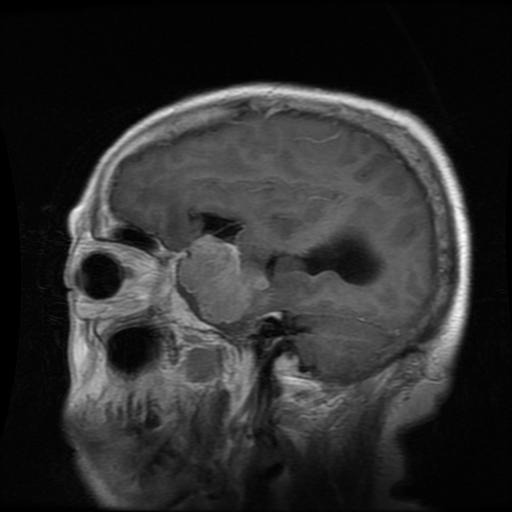
Label: meningioma